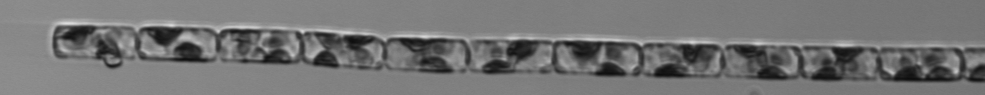
Label: Guinardia_delicatula